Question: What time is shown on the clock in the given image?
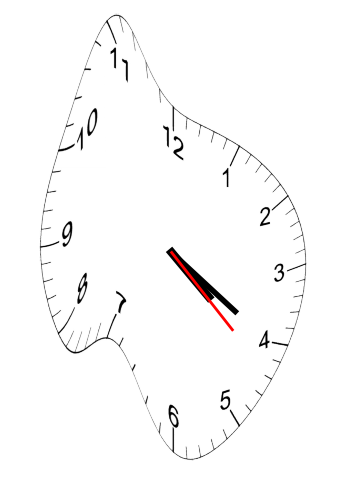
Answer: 04:20:22